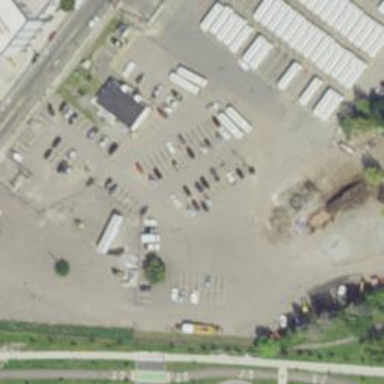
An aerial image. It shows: Yard meant for services.